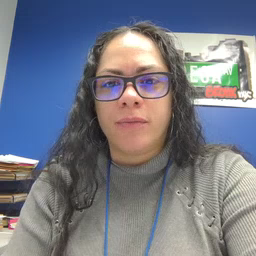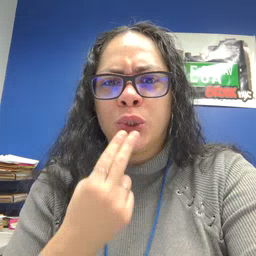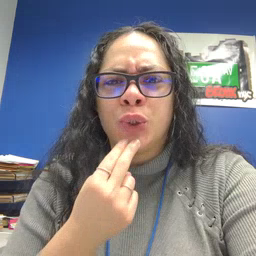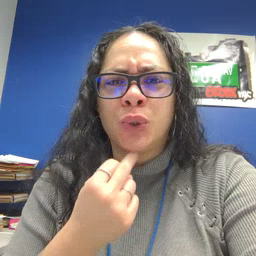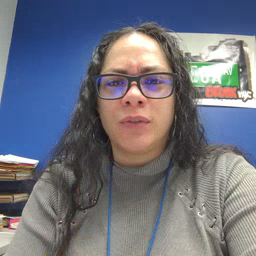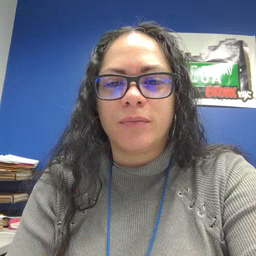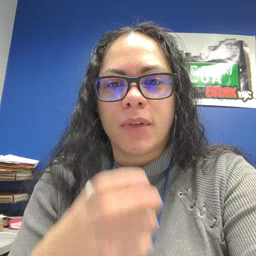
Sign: cute